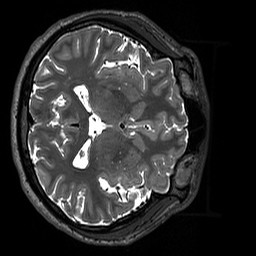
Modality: T2w
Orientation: axial
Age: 36
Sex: male
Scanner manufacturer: siemens
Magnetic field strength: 3 T
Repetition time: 3.2 s
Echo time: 0.412 s